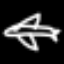
Label: airplane